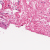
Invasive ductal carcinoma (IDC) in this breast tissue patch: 0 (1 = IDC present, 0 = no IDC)